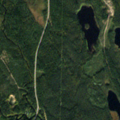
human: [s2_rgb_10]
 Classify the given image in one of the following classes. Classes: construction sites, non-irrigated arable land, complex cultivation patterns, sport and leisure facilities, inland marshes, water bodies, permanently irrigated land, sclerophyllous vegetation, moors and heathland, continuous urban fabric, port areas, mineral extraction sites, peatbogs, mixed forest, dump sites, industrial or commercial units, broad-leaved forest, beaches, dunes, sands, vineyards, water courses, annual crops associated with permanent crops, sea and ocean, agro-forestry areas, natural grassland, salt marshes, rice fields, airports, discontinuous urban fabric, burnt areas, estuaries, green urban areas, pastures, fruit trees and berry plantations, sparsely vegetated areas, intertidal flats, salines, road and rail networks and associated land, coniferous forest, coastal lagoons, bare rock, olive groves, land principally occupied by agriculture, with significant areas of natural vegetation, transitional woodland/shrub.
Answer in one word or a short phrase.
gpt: coniferous forest